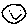
Label: smiley face